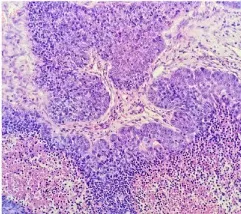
Right upper arm lesion (D) Representative images of the metastatic carcinoma in the right upper arm (hematoxylin and eosin, original magnification x20).
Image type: pathology (h&e)